The plot is a time-scale (wavelet) decomposition of a bearing vibration signal. Classify the bearing condition as one of: normal, inner_race, outer_race, ball.
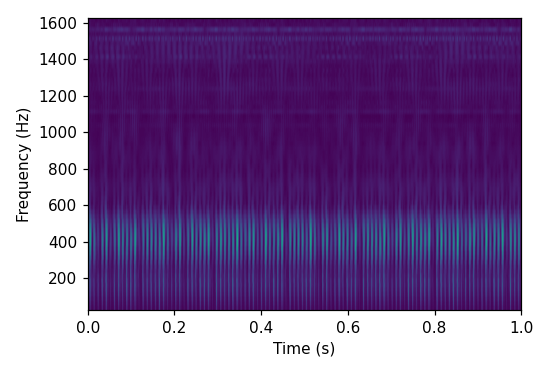
Answer: outer_race